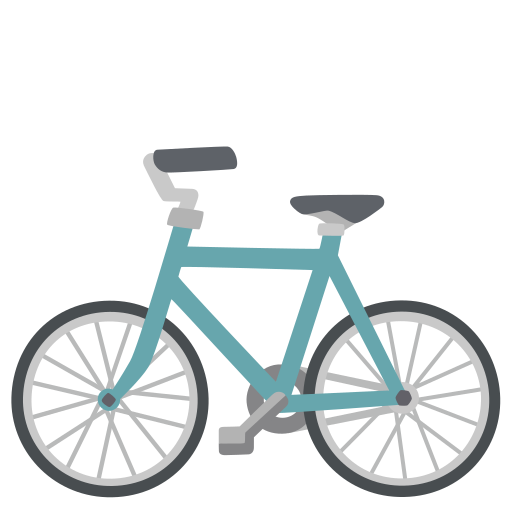
Emoji: 🚲